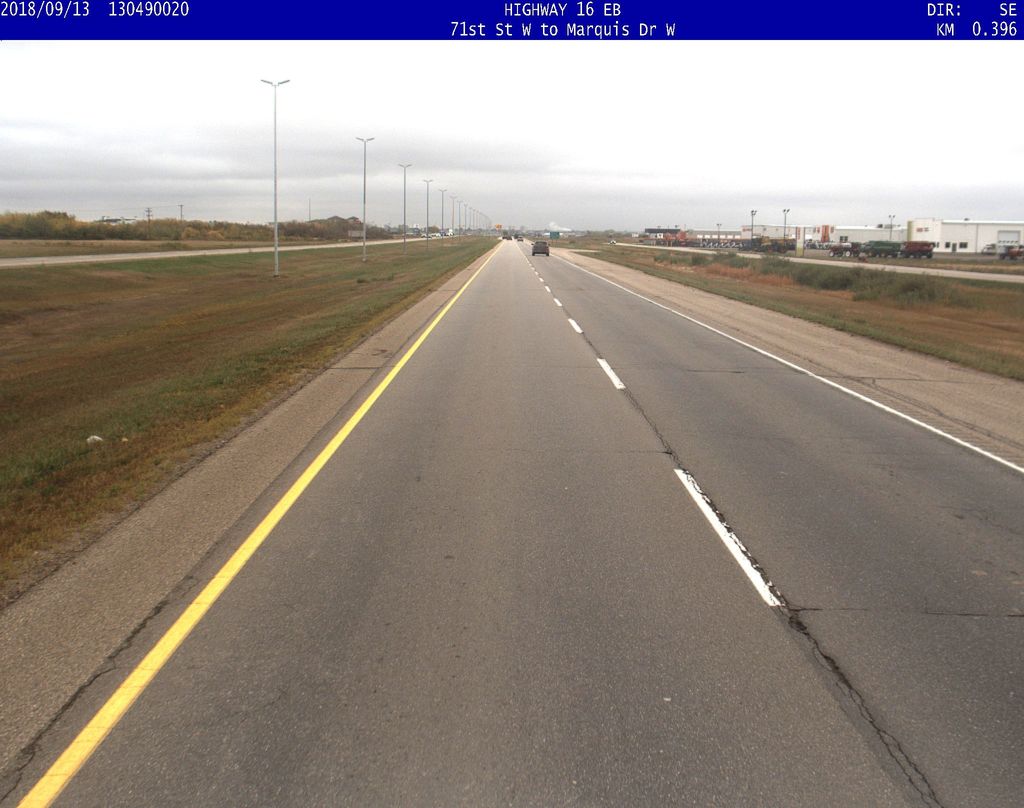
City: saskatoon